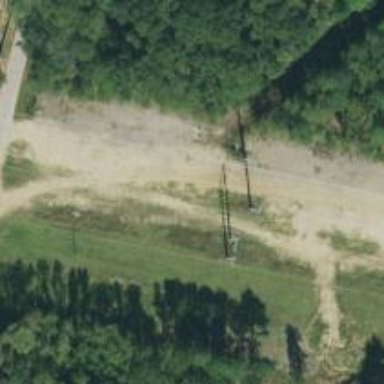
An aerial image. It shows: Power pole.